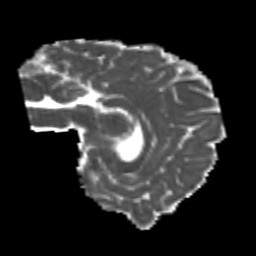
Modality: MD
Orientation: sagittal
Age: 19
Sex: female
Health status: healthy
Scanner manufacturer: philips
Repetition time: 7.386 s
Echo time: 0.08599 s